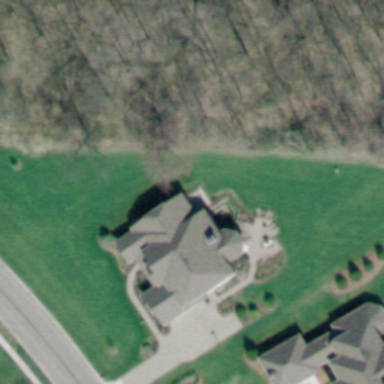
A house is surrounded by verdant lawn in the sparse residential area .